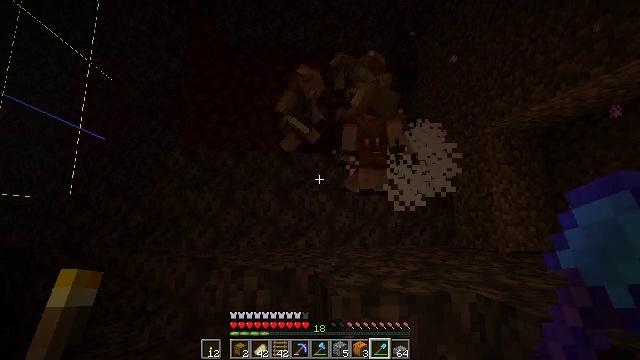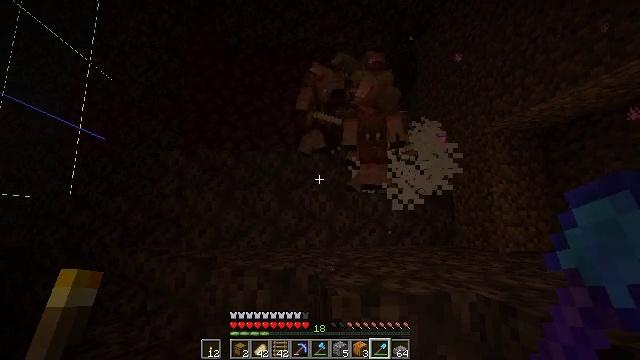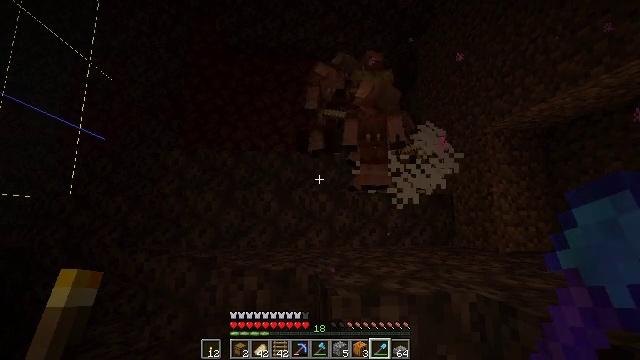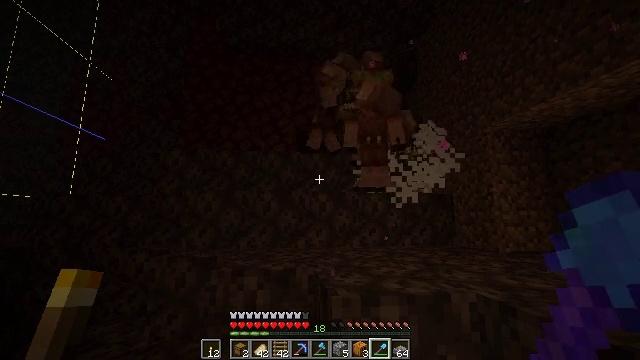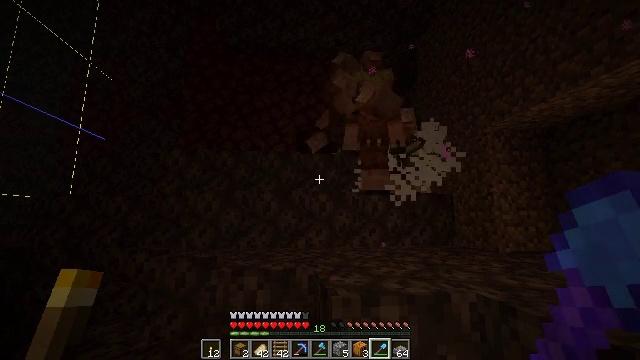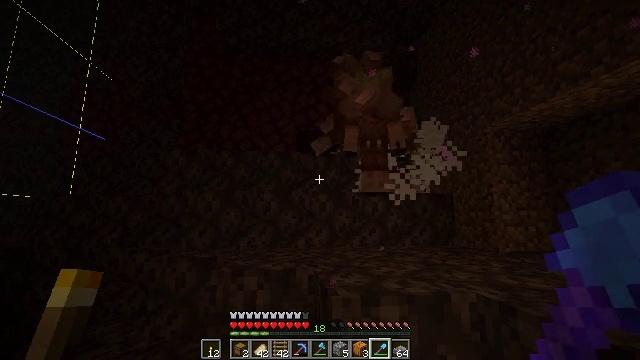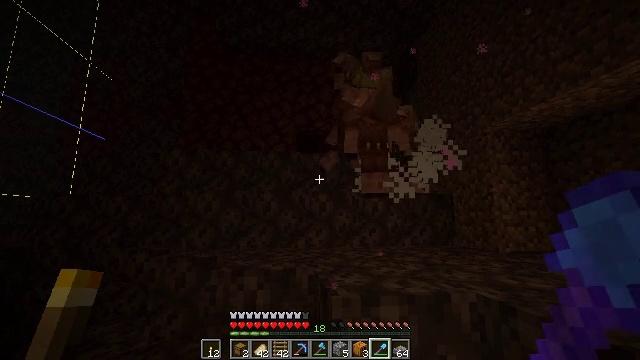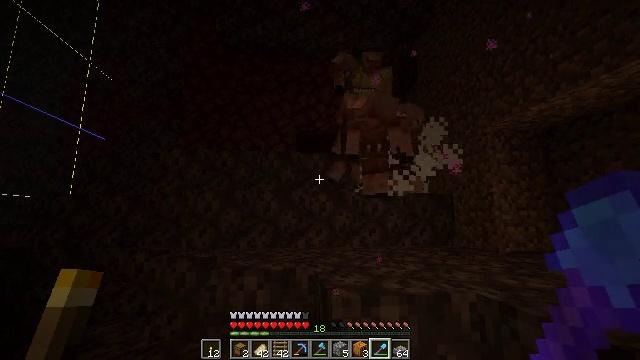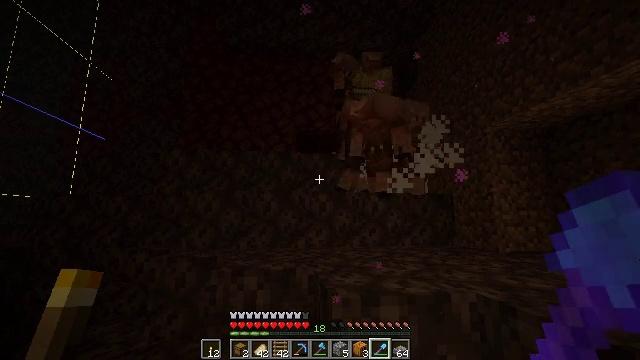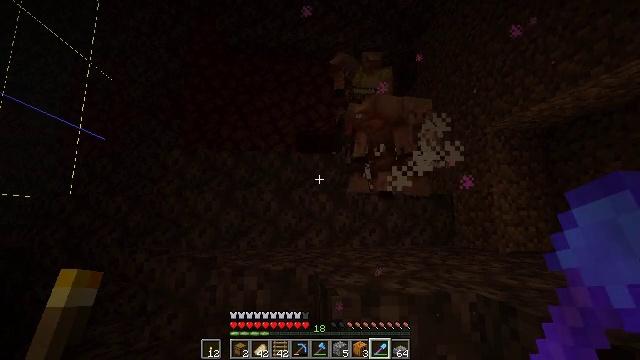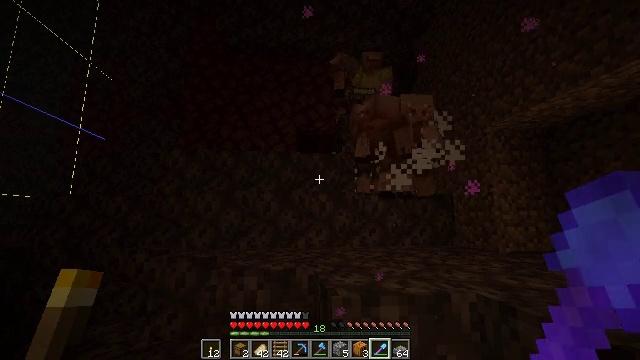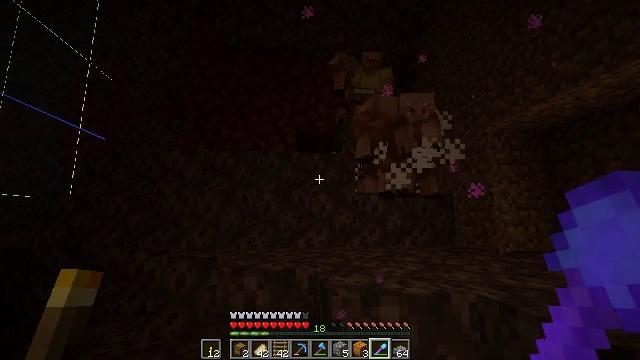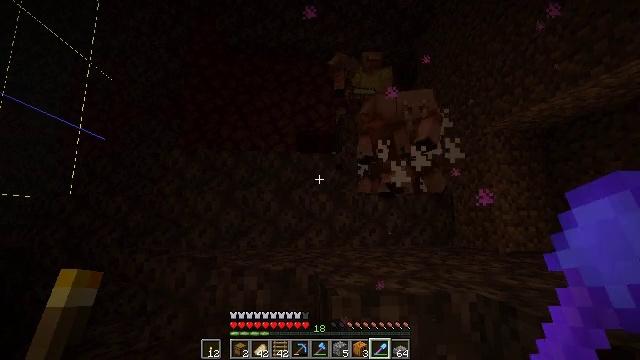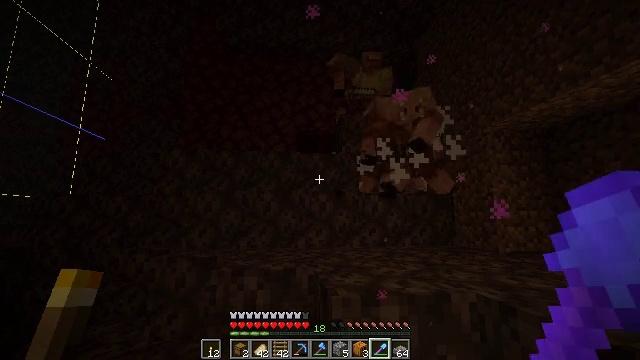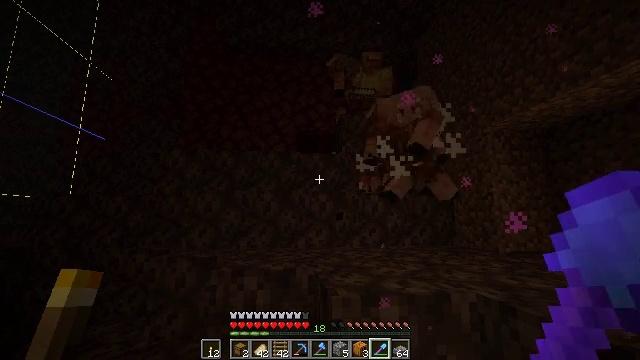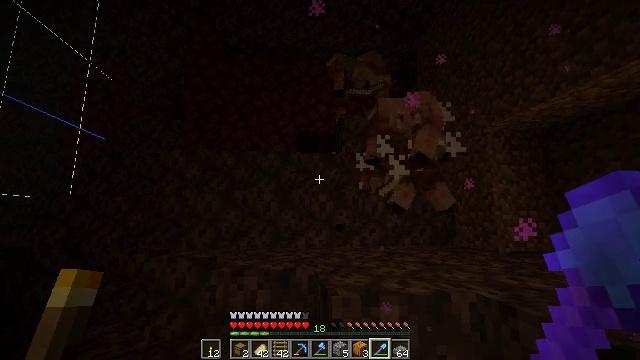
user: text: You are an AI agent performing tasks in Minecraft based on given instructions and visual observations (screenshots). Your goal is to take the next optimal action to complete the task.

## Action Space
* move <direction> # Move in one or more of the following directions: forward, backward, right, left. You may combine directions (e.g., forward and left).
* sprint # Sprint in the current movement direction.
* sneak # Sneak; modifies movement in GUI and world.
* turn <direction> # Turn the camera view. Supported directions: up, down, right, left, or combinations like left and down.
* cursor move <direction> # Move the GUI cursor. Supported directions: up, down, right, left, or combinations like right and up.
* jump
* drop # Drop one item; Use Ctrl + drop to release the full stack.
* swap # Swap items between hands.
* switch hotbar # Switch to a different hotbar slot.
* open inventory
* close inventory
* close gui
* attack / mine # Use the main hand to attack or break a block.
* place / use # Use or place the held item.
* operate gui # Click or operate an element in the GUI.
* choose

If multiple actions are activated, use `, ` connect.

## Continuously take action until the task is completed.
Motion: motion action
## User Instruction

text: Extract soul sand for building purposes.
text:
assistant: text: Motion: no_op
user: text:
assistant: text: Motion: no_op
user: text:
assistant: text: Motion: no_op
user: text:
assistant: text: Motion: no_op
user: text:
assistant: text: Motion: no_op
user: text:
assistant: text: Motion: no_op
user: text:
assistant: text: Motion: no_op
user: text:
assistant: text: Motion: no_op
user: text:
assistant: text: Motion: no_op
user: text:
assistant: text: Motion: no_op
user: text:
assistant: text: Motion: no_op
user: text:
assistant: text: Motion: no_op
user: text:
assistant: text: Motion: no_op
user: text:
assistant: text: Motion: no_op
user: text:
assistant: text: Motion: no_op
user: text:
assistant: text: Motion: no_op
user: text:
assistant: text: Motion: no_op
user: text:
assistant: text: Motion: no_op
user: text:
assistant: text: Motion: no_op
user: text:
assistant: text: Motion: no_op
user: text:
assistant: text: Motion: no_op
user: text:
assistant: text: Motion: no_op
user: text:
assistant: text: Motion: no_op
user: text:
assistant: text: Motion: no_op
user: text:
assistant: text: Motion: no_op
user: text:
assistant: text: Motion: no_op
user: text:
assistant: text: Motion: no_op
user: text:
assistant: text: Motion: no_op
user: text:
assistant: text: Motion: no_op
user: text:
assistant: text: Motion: no_op